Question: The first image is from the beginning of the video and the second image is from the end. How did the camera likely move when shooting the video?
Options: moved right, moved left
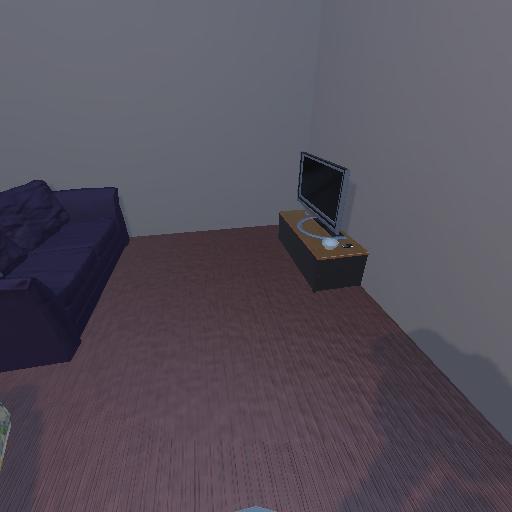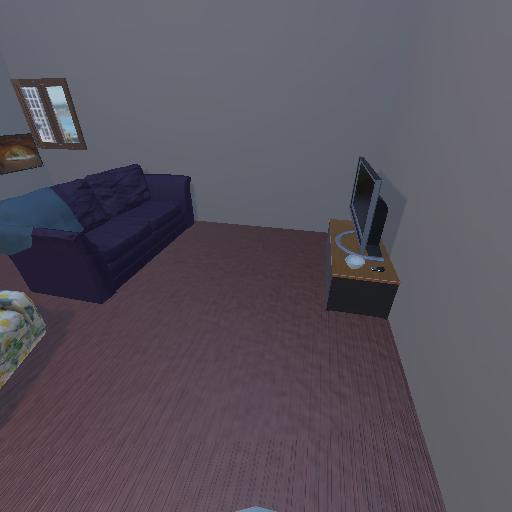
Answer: moved right